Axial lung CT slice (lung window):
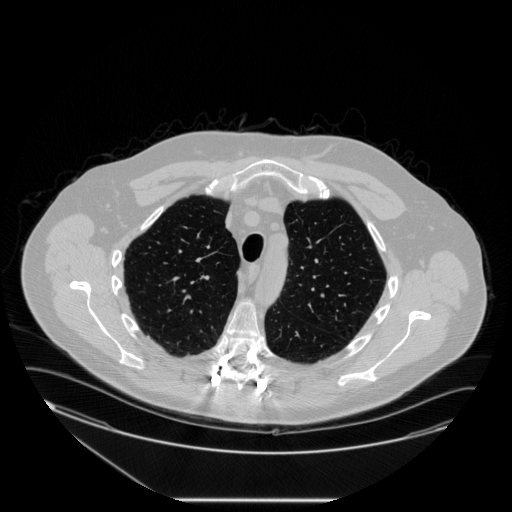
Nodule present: no